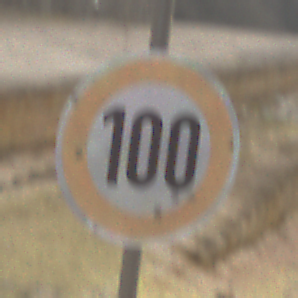
Verkehrszeichen: Geschwindigkeit100
Umgebung: Outdoor, Nature
Tageszeit: MorningAfternoon
Wetter: PartlyCloudy
Licht: Natural
Jahreszeit: Winter
Kontrast: MediumContrast